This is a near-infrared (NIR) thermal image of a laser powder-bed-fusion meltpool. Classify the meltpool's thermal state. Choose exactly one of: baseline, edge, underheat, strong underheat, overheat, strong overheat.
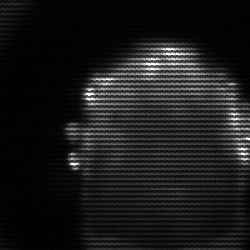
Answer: baseline